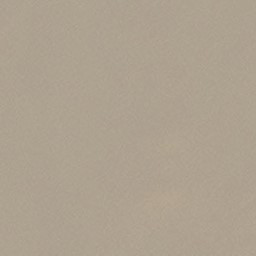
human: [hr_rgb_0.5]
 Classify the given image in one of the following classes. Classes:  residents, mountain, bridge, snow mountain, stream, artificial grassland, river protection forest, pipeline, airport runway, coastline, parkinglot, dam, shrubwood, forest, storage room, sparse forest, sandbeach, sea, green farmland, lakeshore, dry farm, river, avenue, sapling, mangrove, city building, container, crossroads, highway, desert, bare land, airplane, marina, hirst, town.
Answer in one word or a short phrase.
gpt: desert